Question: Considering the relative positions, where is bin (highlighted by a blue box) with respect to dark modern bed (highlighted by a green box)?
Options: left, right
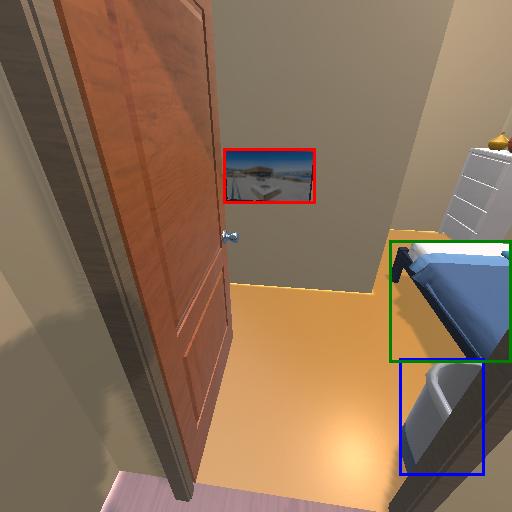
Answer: left